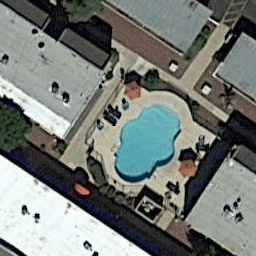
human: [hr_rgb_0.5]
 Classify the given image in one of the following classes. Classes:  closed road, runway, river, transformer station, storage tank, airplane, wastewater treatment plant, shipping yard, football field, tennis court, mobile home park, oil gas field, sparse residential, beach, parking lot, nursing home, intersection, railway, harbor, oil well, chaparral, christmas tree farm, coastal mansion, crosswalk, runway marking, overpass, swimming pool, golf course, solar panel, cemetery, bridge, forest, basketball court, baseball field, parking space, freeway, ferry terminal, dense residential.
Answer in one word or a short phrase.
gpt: swimming pool